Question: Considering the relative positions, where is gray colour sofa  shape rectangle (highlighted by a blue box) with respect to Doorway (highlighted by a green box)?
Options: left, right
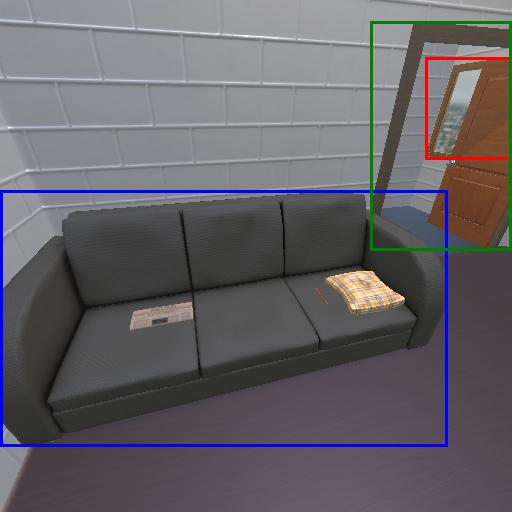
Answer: left